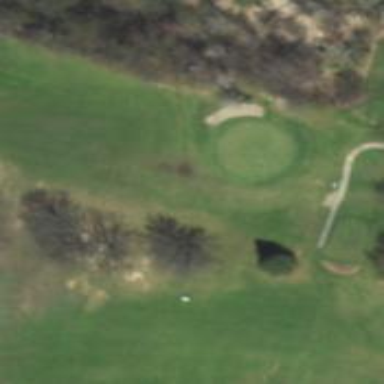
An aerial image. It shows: Golf hole.